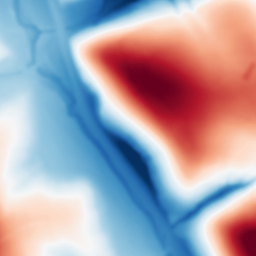
Category: multiscale
Decomposition family: dog_multiscale
Decomposition parameters: sigma_ratio: 2
n_scales: 5
base_sigma: 2
Upsampling method: bicubic_16x
Upsampling parameters: scale: 16
Upsampling scale: 16